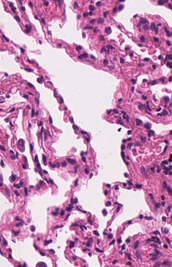
Tumor epithelial tissue: no
Tumor-associated stroma tissue: no
Normal tissue: yes